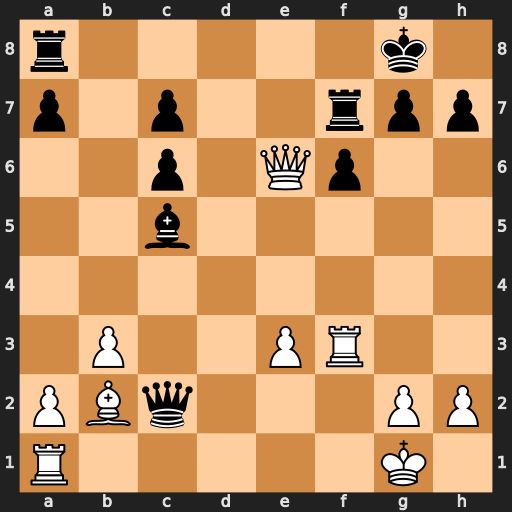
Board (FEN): r5k1/p1p2rpp/2p1Qp2/2b5/8/1P2PR2/PBq3PP/R5K1
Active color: w
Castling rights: -
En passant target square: -
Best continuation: Rf2 Qd3 Qxc6 Bxe3 Qxa8+ Rf8 Qf3